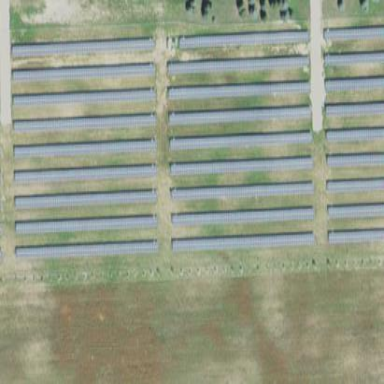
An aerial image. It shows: Solar power plant using photovoltaic technology.